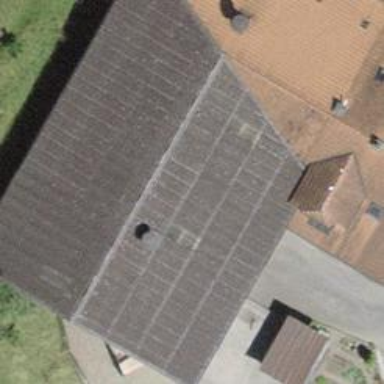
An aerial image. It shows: Farm building.